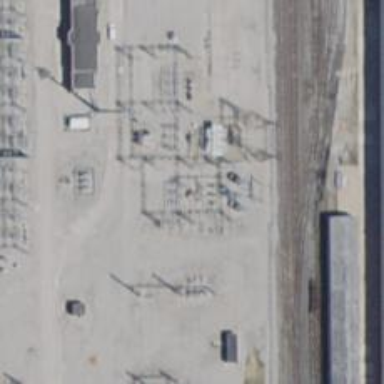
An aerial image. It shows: Switch for power supply.